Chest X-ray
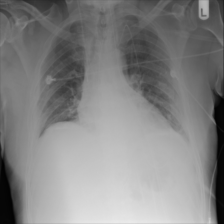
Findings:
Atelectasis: negative
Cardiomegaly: negative
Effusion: negative
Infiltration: negative
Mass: negative
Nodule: negative
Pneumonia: negative
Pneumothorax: negative
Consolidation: negative
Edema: negative
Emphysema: negative
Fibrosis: negative
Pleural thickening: negative
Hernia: negative